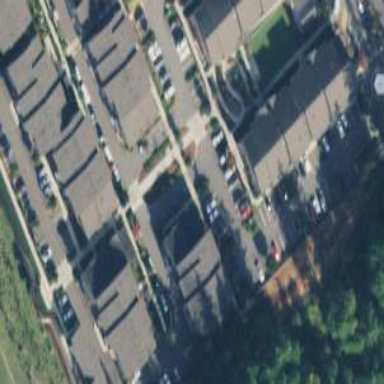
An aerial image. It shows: Living street.